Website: apple
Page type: customer-info-address
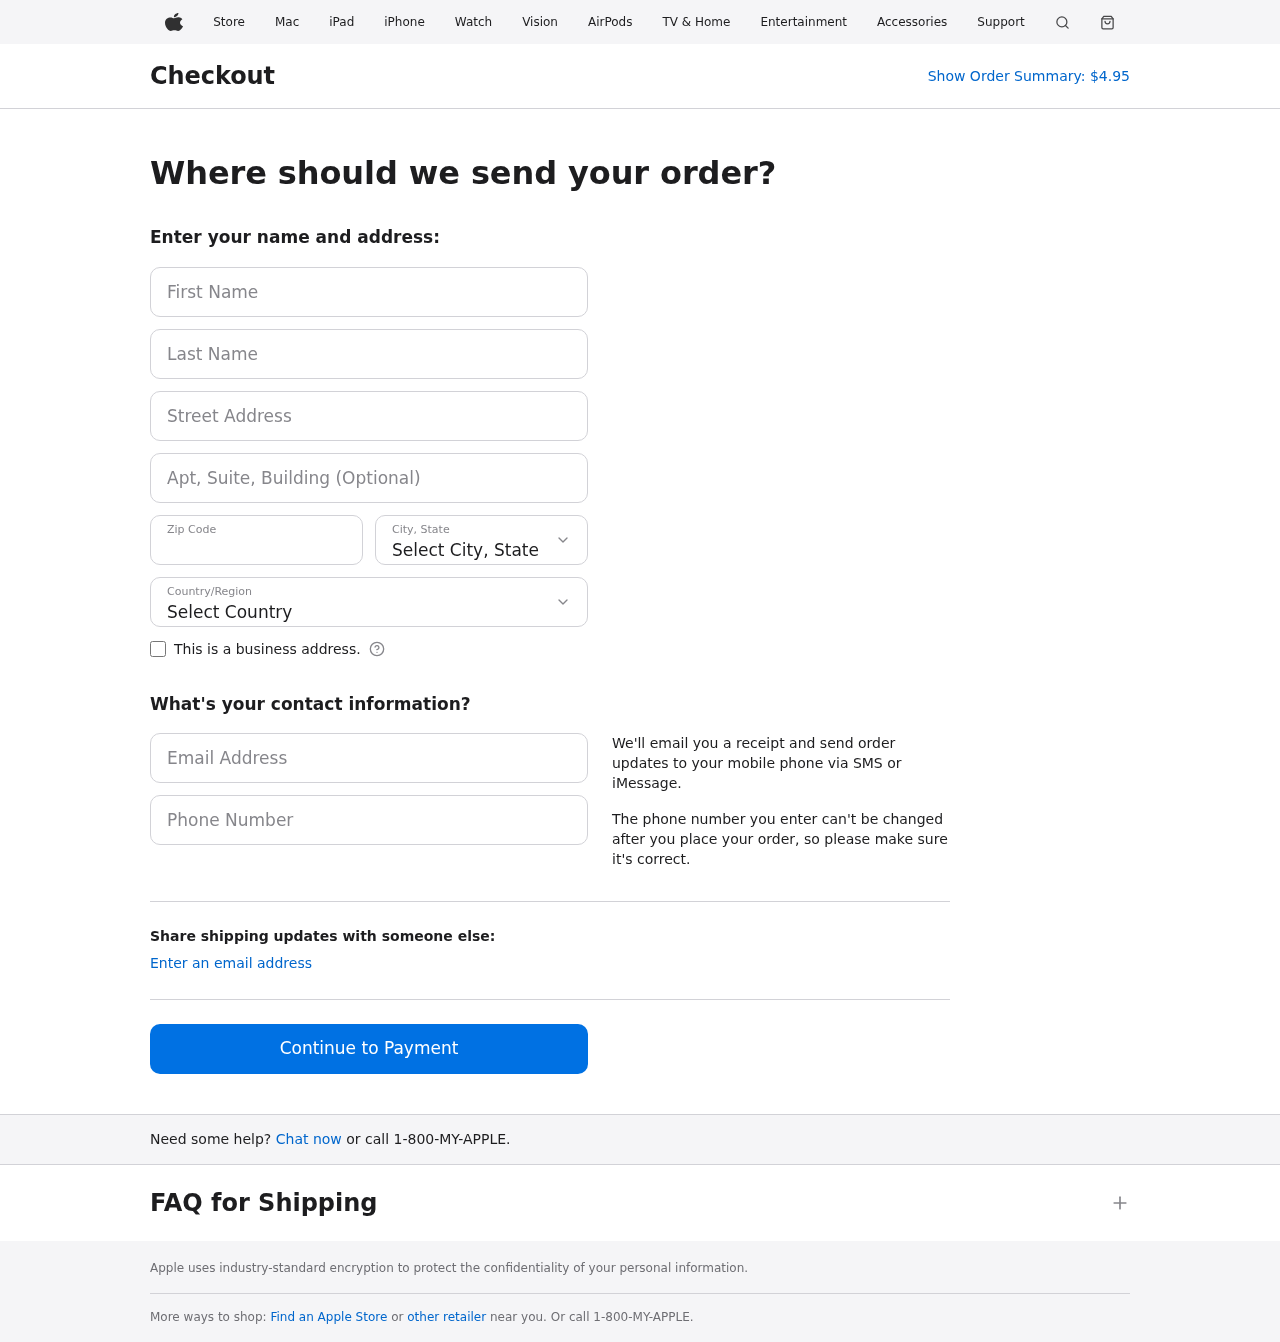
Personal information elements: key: PII_CITY_STATE
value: West Lynnbury, WA
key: PII_COUNTRY
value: United States
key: PII_EMAIL
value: eholmes@yahoo.com
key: PII_FIRSTNAME
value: Evan
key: PII_LASTNAME
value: Holmes
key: PII_PHONE
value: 2968106699
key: PII_POSTCODE
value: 20192
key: PII_STREET
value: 799 Fernandez Unions
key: PII_STREET2
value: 10508 Justin Vista
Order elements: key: ORDER_TOTAL
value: $4.95